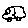
Label: car